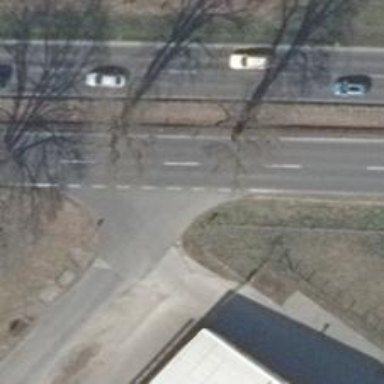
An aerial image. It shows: Service road with smooth asphalt surface of grade 1 tracktype.